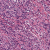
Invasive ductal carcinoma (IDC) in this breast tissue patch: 1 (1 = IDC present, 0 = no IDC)